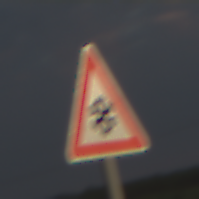
Verkehrszeichen: SchneeOderEisglaette
Umgebung: Outdoor, Nature
Tageszeit: SunriseSunset
Wetter: PartlyCloudy
Licht: Natural
Jahreszeit: NotSpecified
Kontrast: LowContrast